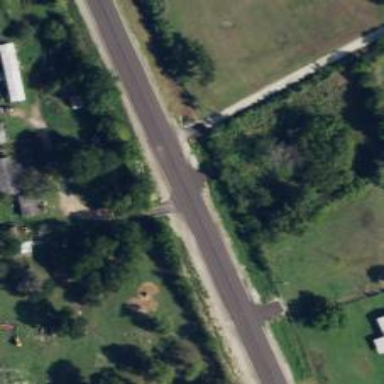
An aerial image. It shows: Secondary road.